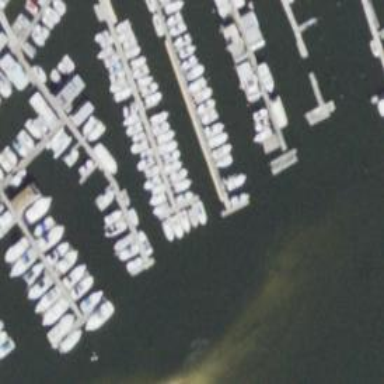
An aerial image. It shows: Man-made pier.